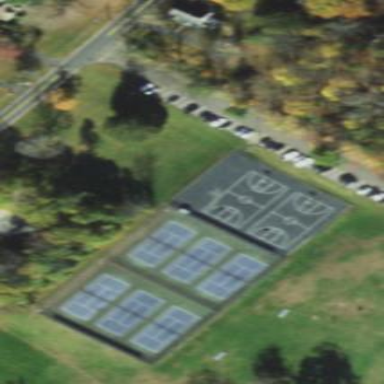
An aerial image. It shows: Basketball court in the leisure land pitch.